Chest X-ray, PA view. Patient: 38 years old, sex M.
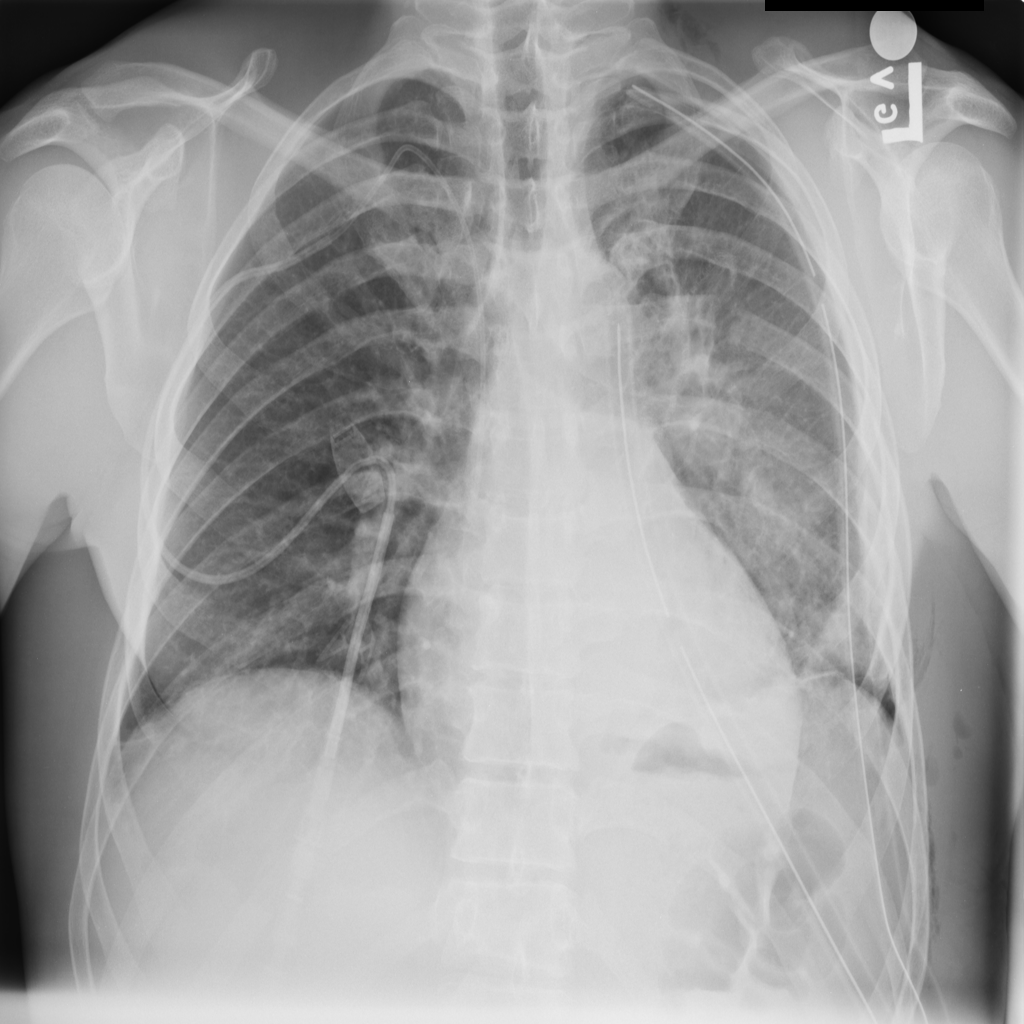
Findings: No Finding